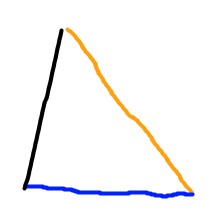
Shape: triangle